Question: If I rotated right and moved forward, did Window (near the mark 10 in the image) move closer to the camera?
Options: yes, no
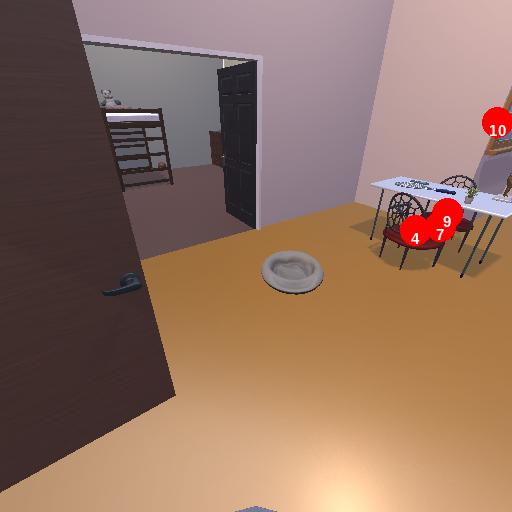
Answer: yes